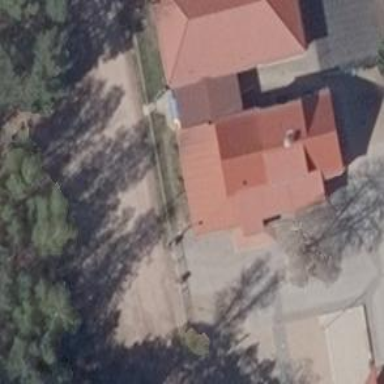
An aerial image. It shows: School building.